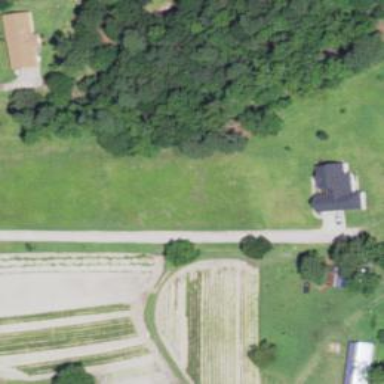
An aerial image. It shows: Driveway.